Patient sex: M
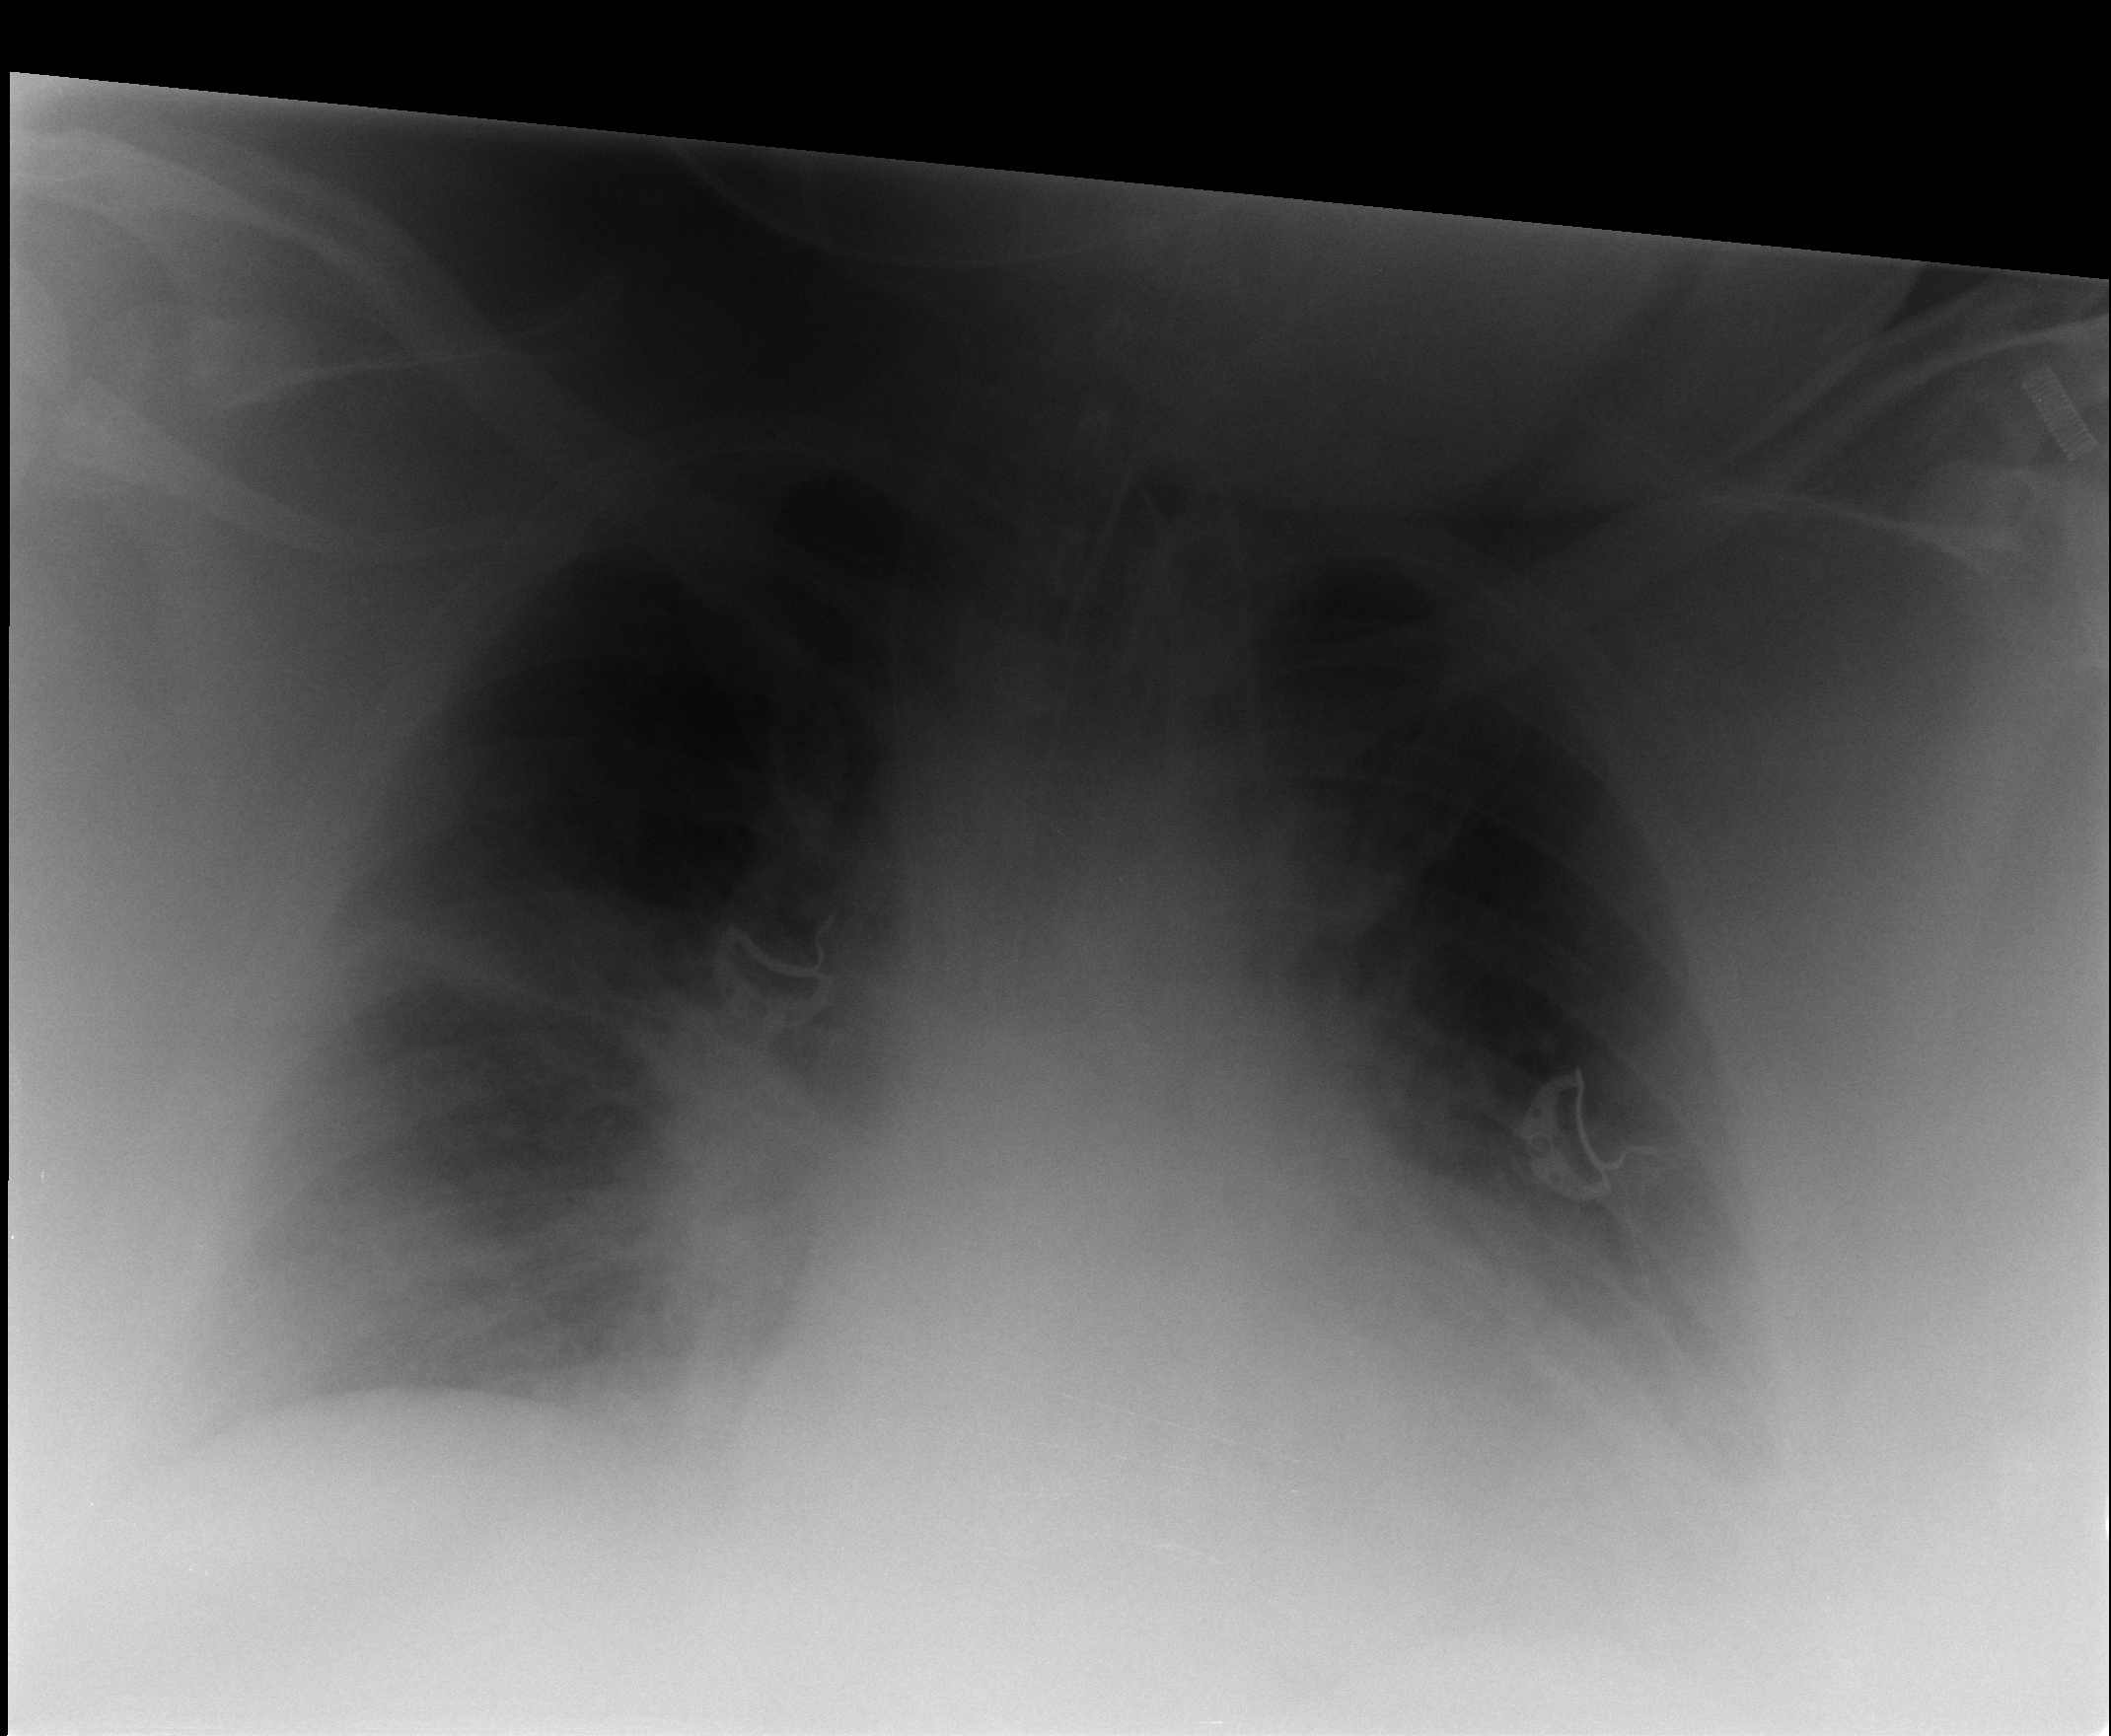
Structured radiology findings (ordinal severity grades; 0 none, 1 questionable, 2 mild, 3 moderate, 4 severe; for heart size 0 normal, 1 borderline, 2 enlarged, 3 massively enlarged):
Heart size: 2
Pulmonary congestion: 2
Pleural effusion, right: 0
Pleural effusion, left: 2
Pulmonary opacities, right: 2
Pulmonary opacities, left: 2
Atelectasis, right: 3
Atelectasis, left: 1